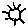
Label: sun